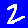
Digit: 2